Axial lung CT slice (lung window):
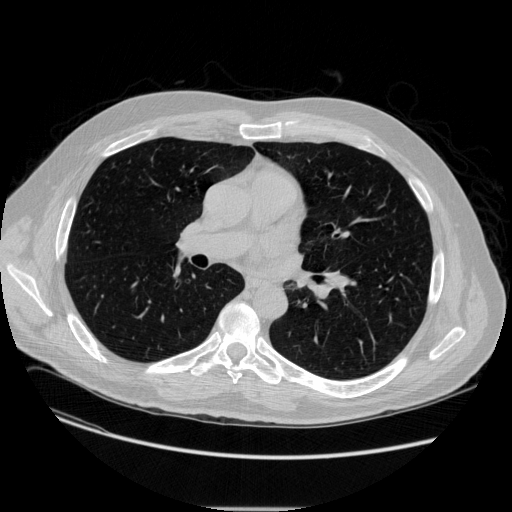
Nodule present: no